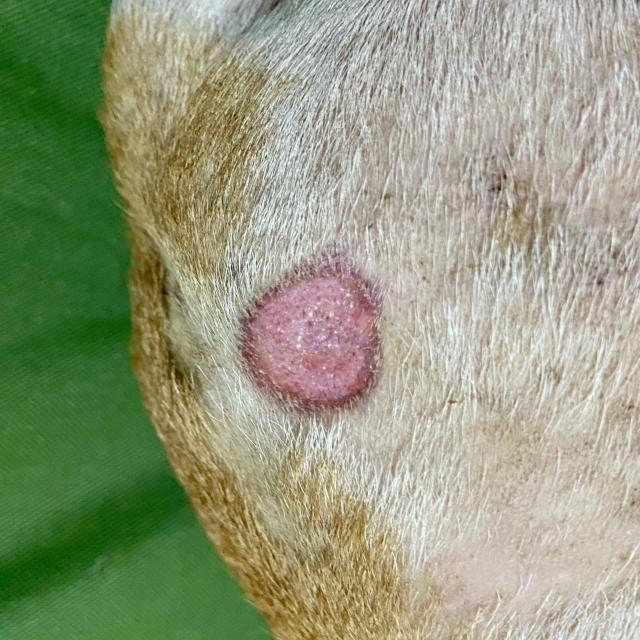
Canine ringworm (Dermatophytosis) — fungal infection caused by Microsporum or Trichophyton. Presents with circular alopecia, scaling, crusting, and broken hairs.